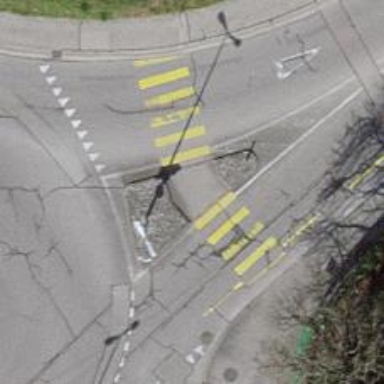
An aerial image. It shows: Traffic calming island.